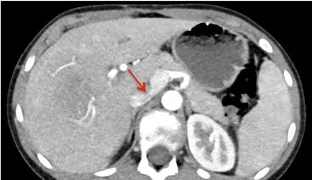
Nine years-old male with Abernethy type II portosystemic shunt and hepatic adenoma. CT-angiography demonstrated. Confluens of the SV, SMV, and ,IVC (arrow).
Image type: radiology (ct)